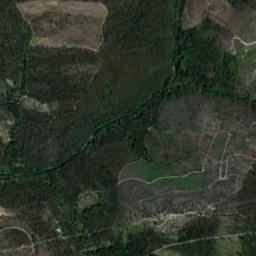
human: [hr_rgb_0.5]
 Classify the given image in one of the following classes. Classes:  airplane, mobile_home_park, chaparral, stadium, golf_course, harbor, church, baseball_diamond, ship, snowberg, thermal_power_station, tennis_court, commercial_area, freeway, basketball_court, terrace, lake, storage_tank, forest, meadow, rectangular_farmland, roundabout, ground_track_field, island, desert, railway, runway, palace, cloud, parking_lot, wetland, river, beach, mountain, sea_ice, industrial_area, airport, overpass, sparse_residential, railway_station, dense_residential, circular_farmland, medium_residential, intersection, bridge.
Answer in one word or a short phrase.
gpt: river